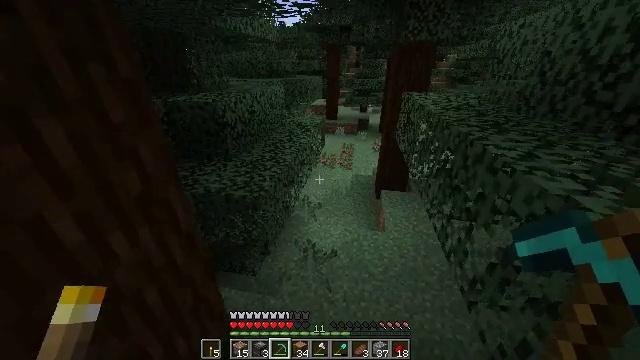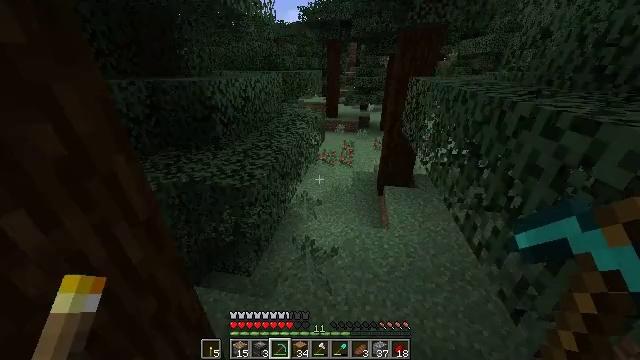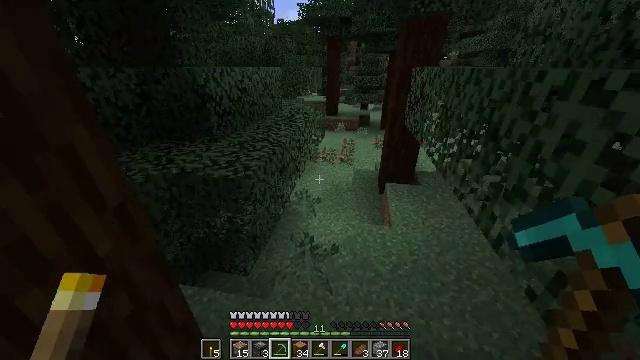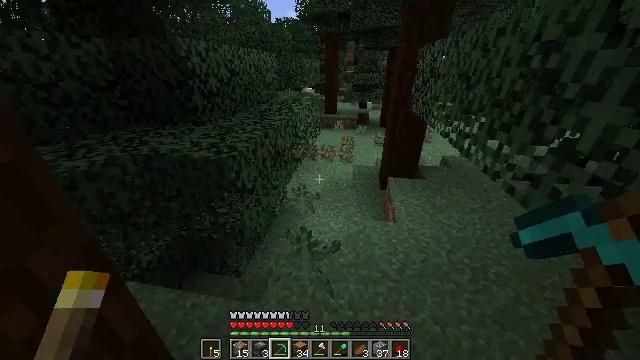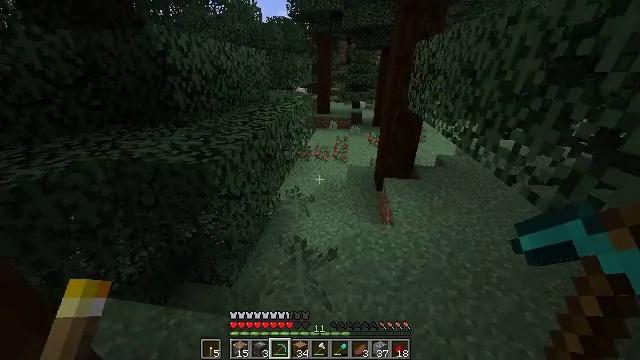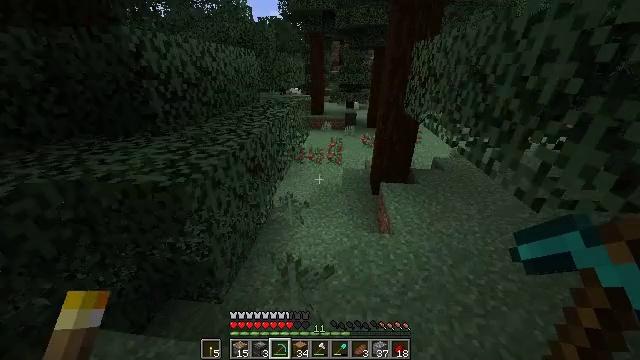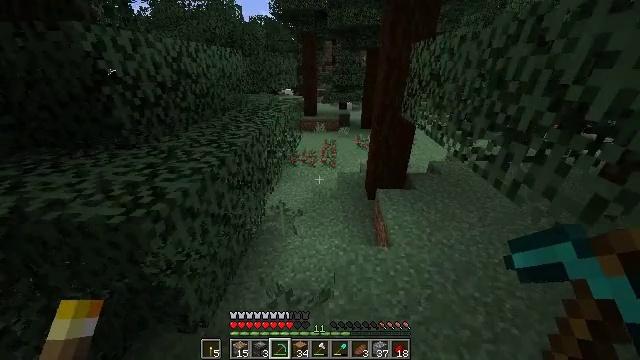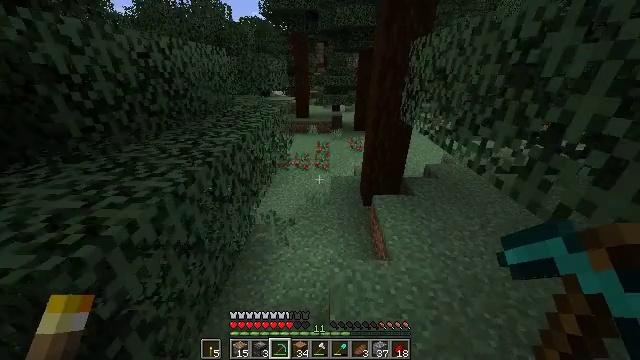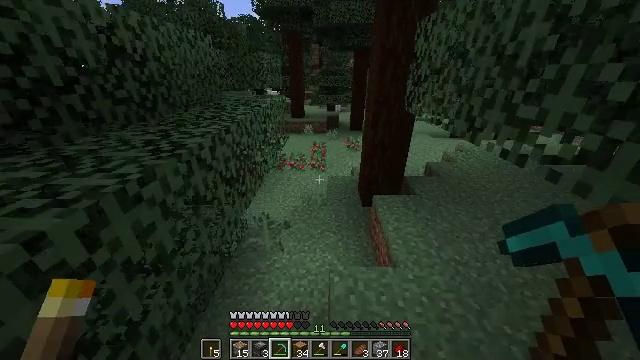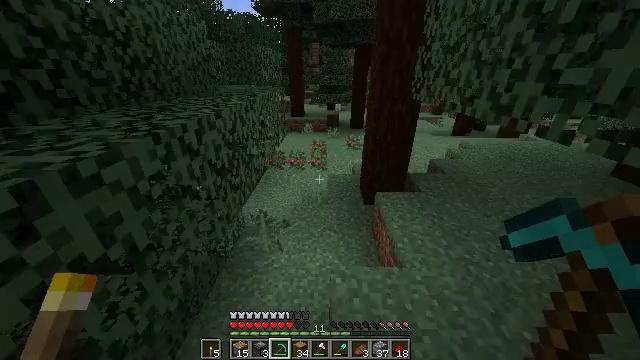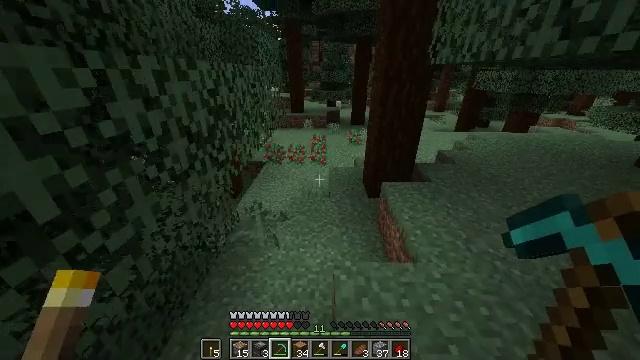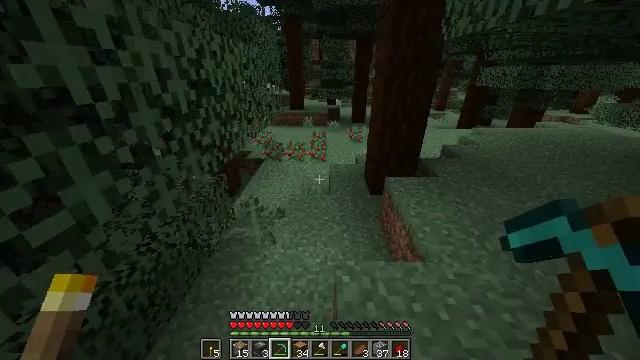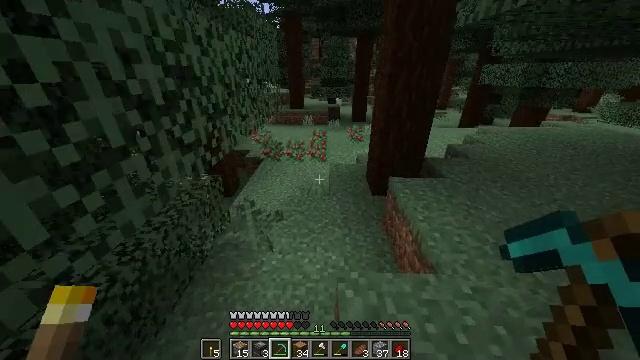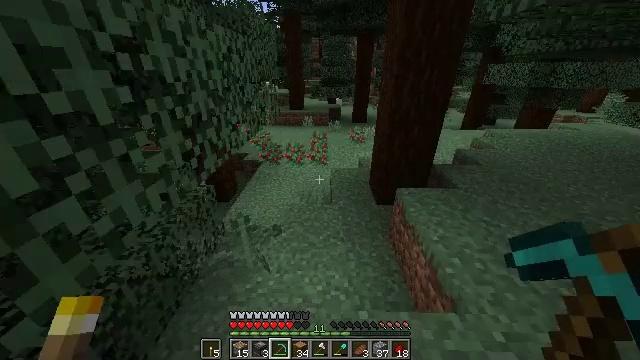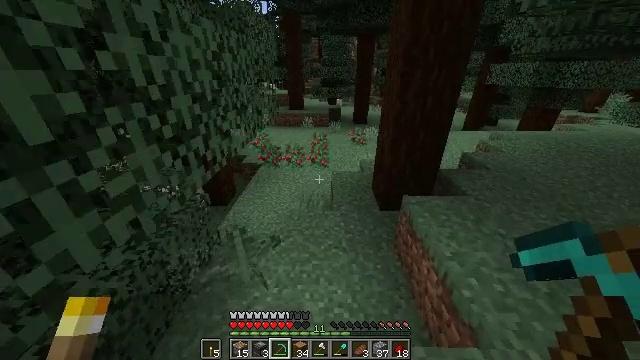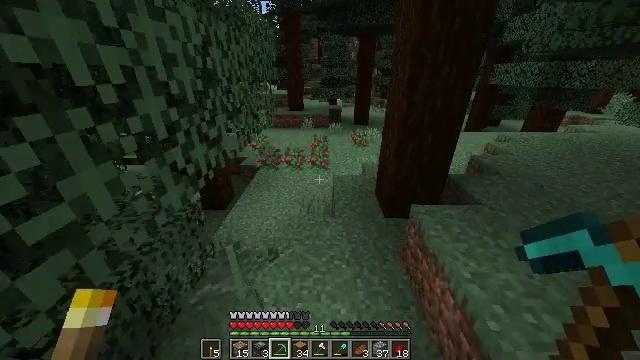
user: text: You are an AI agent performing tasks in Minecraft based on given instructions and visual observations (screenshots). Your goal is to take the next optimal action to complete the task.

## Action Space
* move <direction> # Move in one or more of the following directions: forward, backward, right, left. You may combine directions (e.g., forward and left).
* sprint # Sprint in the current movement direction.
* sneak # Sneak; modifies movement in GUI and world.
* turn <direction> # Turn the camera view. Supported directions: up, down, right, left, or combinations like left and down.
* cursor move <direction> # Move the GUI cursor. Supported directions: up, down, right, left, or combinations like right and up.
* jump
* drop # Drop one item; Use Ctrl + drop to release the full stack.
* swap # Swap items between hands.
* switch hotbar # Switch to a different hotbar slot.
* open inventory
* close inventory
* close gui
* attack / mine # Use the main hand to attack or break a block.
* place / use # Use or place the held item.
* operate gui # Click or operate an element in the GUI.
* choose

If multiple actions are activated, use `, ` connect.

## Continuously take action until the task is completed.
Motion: motion action
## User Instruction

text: Clear the sweet berry bush to collect the sweet berries.
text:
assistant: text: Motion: move forward, sprint
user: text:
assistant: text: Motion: move forward, sprint
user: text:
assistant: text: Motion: move forward
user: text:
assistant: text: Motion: move forward, sprint, turn right
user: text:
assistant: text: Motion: move forward, sprint, turn right
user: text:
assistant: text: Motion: move forward, sprint, turn right
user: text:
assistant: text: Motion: move forward, sprint, turn right
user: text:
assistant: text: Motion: move forward, sprint, turn right
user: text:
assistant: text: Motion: move forward
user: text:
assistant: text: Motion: move forward
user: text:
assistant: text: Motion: move forward, sprint
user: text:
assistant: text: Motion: move forward, sprint
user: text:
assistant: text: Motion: move forward, sprint
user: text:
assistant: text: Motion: move forward, sprint
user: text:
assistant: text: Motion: move forward
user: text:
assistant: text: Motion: move forward
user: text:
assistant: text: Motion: move forward
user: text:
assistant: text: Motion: move forward, sprint
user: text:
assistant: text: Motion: move forward, sprint
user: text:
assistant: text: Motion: move forward, sprint
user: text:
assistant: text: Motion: move forward, sprint
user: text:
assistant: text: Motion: move forward
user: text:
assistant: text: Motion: move forward
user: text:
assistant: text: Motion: move forward
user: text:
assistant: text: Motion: move forward
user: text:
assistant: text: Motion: move forward
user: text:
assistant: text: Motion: move forward
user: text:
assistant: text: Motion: move forward
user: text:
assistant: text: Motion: move forward
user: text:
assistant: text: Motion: move forward